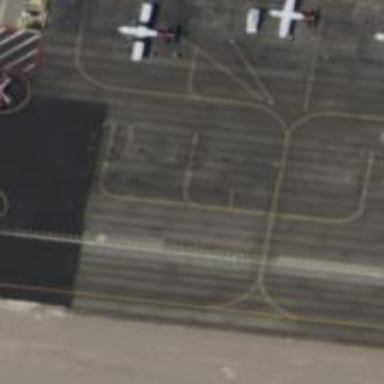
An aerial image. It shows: Marking at the airport.